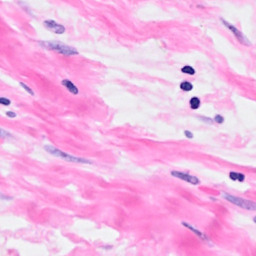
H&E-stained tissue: Breast